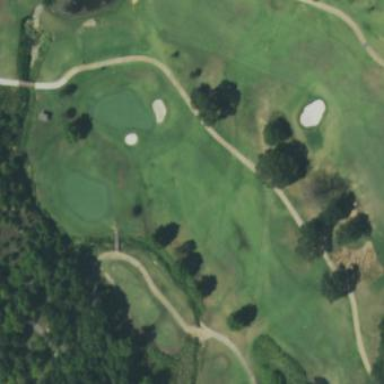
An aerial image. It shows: Golf rough area.